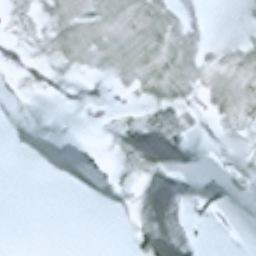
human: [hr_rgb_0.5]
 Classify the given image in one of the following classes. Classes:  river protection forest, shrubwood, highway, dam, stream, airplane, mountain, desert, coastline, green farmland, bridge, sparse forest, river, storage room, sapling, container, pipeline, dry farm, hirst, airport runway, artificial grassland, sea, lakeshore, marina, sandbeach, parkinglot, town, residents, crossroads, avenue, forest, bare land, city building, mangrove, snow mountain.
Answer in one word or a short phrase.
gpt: snow mountain